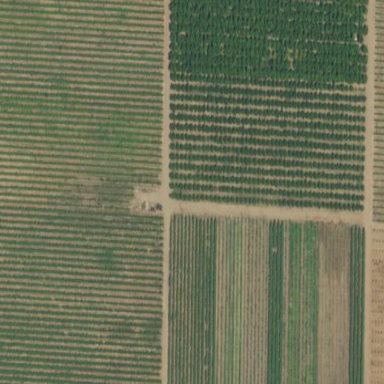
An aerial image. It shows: Vineyard.